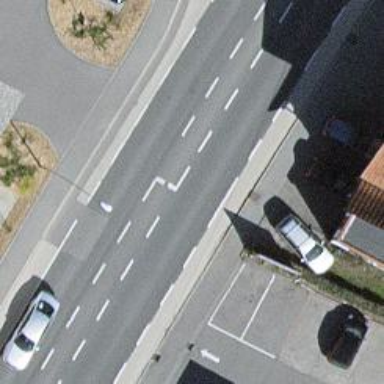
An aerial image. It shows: Primary highway with asphalt surface. There are sidewalks on both sides and exclusive cycle lane.